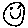
Label: smiley face